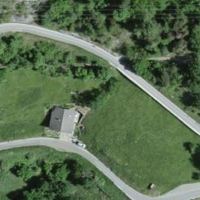
EUNIS habitat code: 52
Species observed at this site:
Prunus mahaleb
Podarcis muralis
Saponaria ocymoides